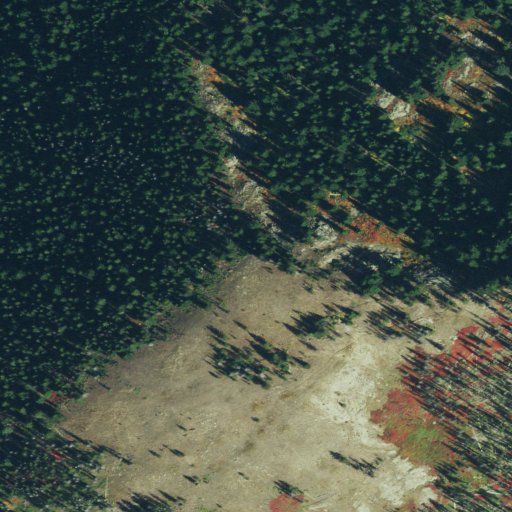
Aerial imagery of mountain in Idaho named Switchback Hill containing evergreen forest and shrub